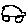
Label: car